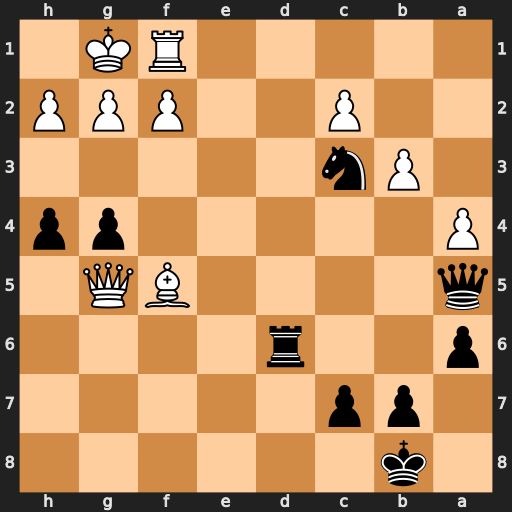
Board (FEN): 1k6/1pp5/p2r4/q4BQ1/P5pp/1Pn5/2P2PPP/5RK1
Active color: b
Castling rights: -
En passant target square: -
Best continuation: Ne2+ Kh1 Qd5 Qh5 h3